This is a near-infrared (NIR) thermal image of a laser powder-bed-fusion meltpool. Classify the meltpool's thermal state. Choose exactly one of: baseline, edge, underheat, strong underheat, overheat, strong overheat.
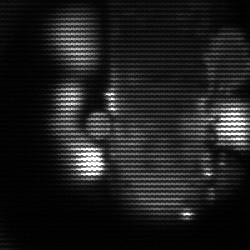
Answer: strong underheat